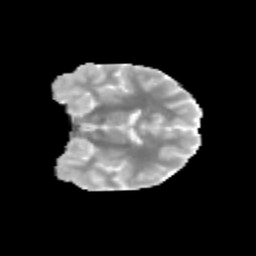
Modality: MD
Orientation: coronal
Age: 12
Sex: female
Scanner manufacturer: siemens
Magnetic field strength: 3 T
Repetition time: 3.8 s
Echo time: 0.07 s